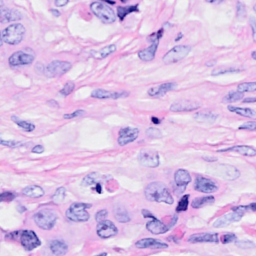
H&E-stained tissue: Breast